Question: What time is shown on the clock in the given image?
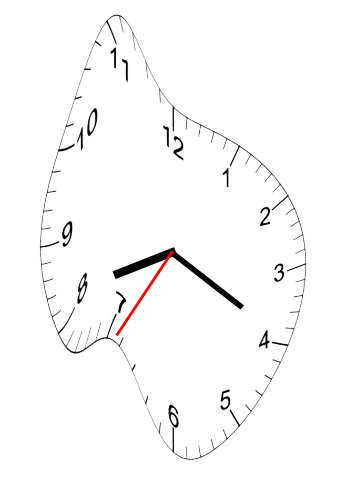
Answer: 08:19:35